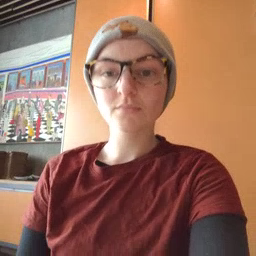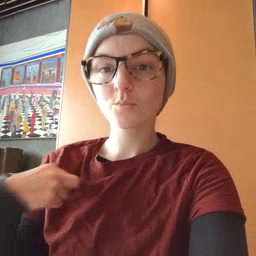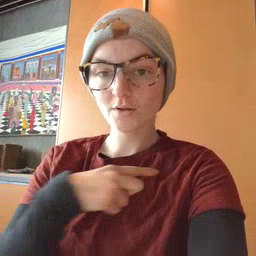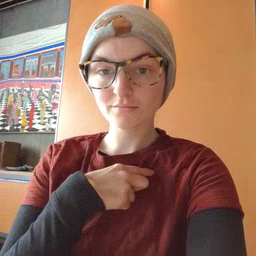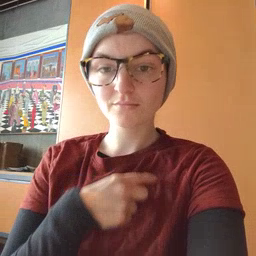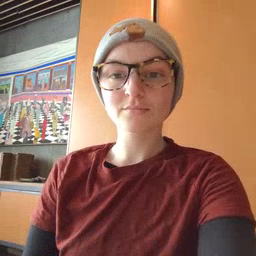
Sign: weus